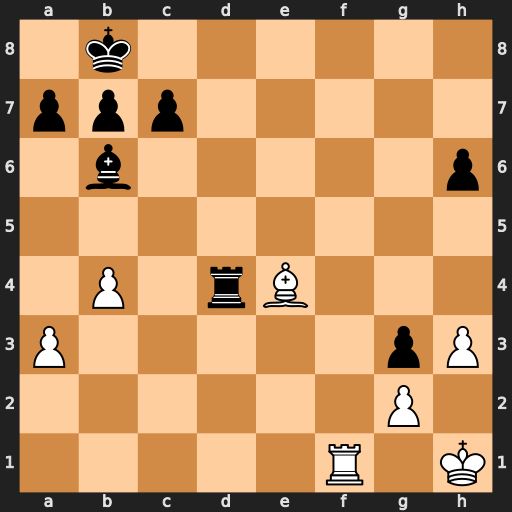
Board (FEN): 1k6/ppp5/1b5p/8/1P1rB3/P5pP/6P1/5R1K
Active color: w
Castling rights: -
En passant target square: -
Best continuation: Rf8+ Rd8 Rxd8#